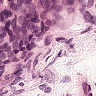
Metastatic tissue present: yes